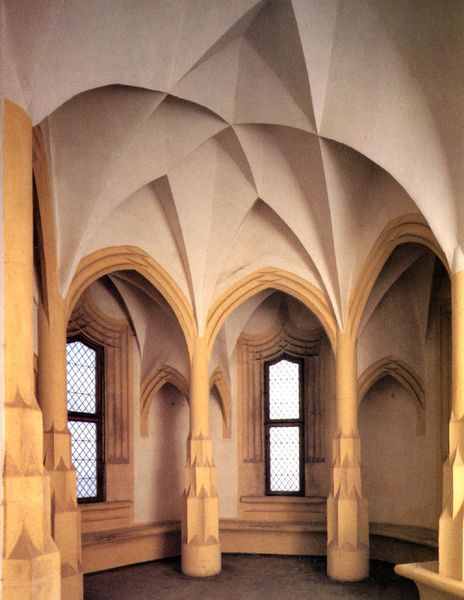
Titel: Albrechtsburg in Meissen
Standort: Meissen (EU - D - Sachsen)
Schlagwörter: weiß, gelb, fenster, grau, hell, pfeiler, raum, säule, säulen, beige, architektur, stein, gitter, kirche, boden, decke, leere, mauer, farbe, bank, saal, kuppel, innenansicht, stufen, foto, bögen, erker, nische, gewölbe, burg, sandstein, gotisch, rippengewölbe, kapelle, niesche, steinboden, leibung, gewände, grate, verwinkelt, bleiverglasung, eselsrücken, weip, wabenbau, verwinkel, besims